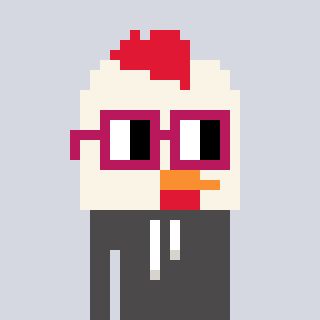
a pixel art character with square dark red glasses, a chicken-shaped head and a grayscale-colored body on a cool background